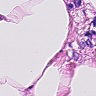
Metastatic tissue present: yes